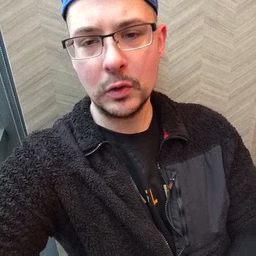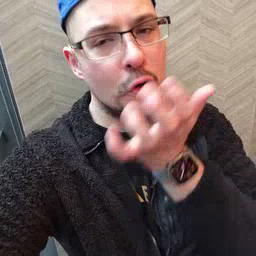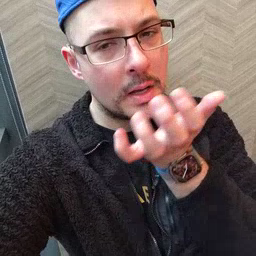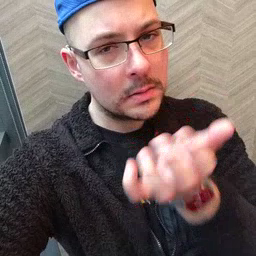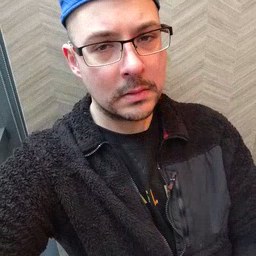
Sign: grass